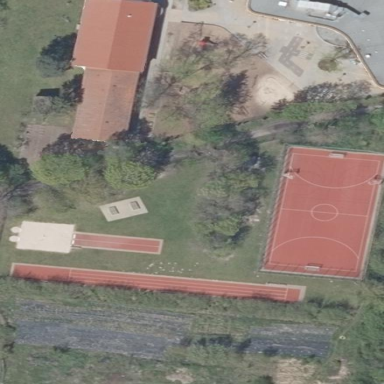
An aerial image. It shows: Primary school.